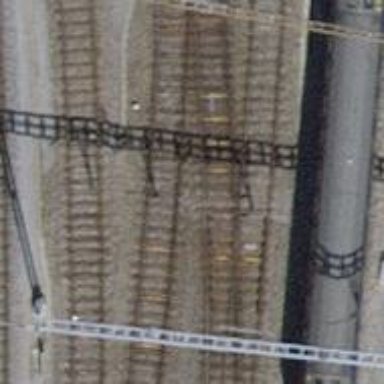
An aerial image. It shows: Single railway track with electrified contact line.